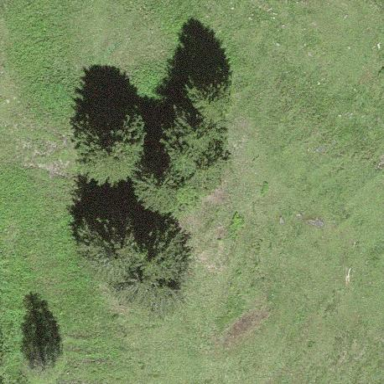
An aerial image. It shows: Forest with needle-leaved trees.